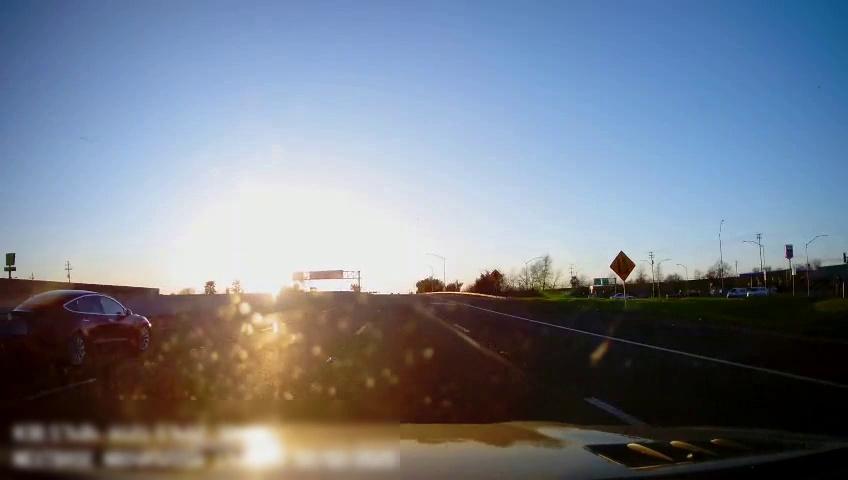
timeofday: Day
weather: Sunny
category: Drivable Space
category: Vehicles | Car
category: Vehicles | SUV
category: Vehicles | SUV
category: Vehicles | Car
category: Lanes | Alternate Lane
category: Lanes | Current Lane
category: Lanes | Current Lane
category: Lanes | Current Lane
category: Lanes | Current Lane
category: Traffic | Signs
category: Traffic | Signs